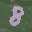
Label: 8